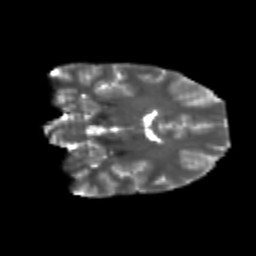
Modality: T2w
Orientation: coronal
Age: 25
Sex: male
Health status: healthy
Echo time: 0.074 s